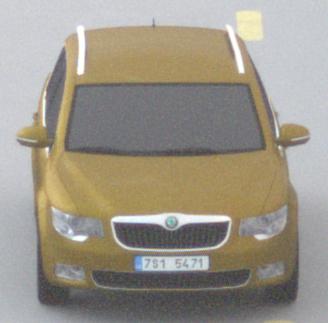
Make: Skoda
Model: Superb Combi 1.4 TSI
Detailed model: Superb (II) Combi
Model produced from: 2010/01
Model produced until: 2011/10
Doors: 5
Color: yellow
Road condition: dry road
Daytime: night
Contrast: low contrast